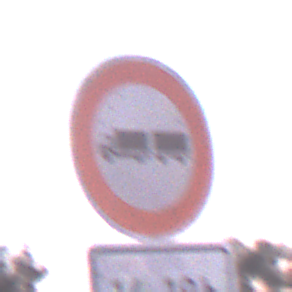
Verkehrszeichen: VerbotLastkraftwagenMitAnhaenger
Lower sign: ZeitangabenOhneBeschraenkungAufWochentage1
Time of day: SunriseSunset
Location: Outdoor (Nature)
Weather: Clear
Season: NotSpecified
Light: Natural